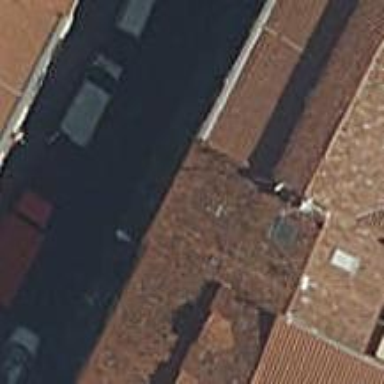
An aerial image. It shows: Greengrocer shop.